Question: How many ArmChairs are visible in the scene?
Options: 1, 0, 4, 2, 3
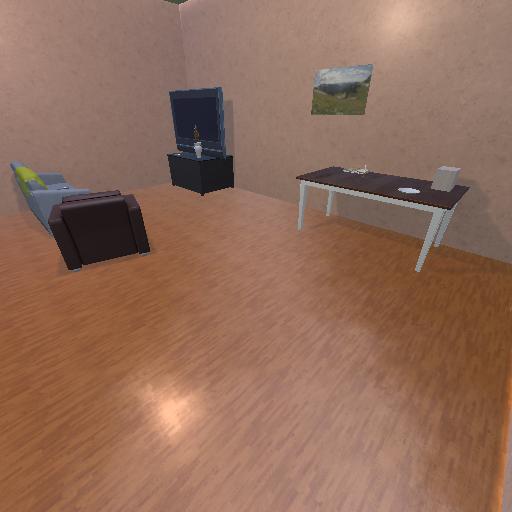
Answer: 1